Question: I'm working on homework for my machine learning course and am having trouble understanding the question on Naive Bayes. The problem I have is a variation of question number 2 on the following page:
<URL>
The numbers I have are slightly different, so I'll replace the numbers from my assignment with the example above. I'm currently attempting to figure out the probability that the first text is physics. To do so, I have something that looks a little like this:
P(physics|c) = P(physics) * P(carbon|physics) * p(atom|physics) * p(life|physics) * p(earth|physics) / [SOMETHING]
P(physics|c) = .35 * .005 * .1 * .001 * .005 / [SOMETHING]
I'm basing this off of an example that I've seen in my notes, but I can't seem to figure out what I'm supposed to divide by. I'll provide the example from the notes as well.

Perhaps I'm going about this in the wrong way, but I'm unsure where the P(X) term that we're dividing by is coming from. How does this relate to the probability that the text is physics? I feel that getting this issue resolved will make the remainder of the assignment simple.
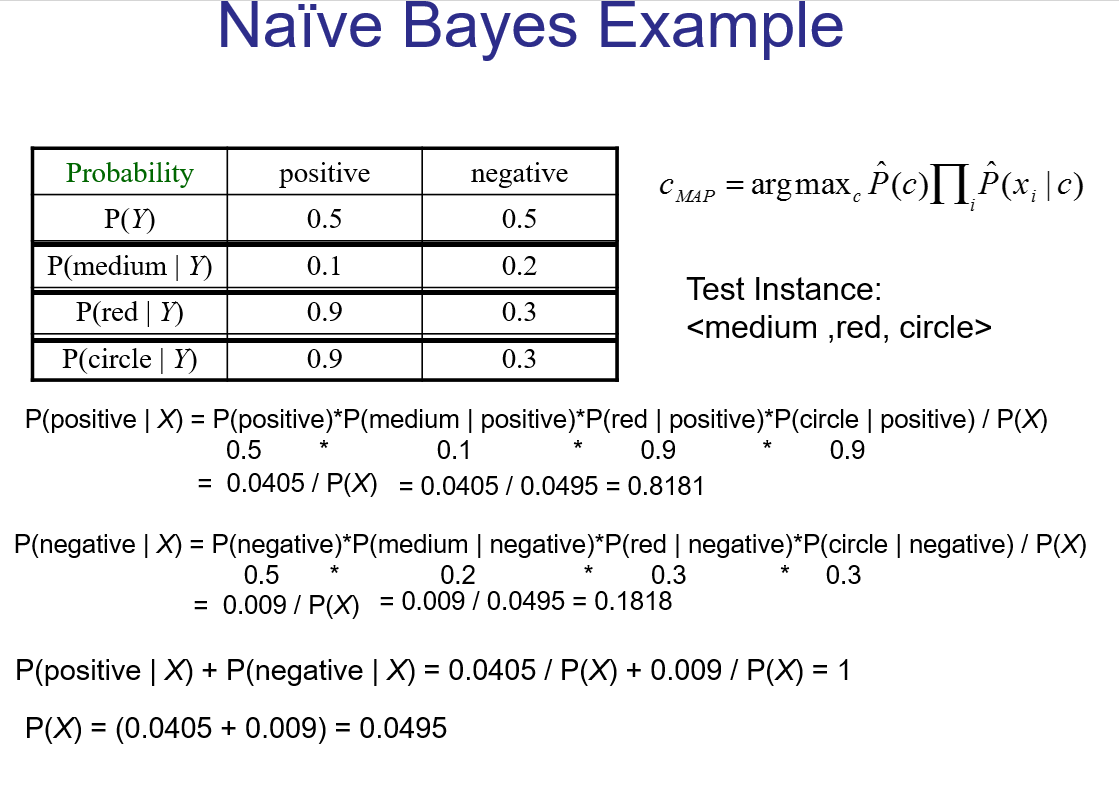
Answer: The denominator 'P(X)' is just the sum of 'P(X|Y)*P(Y)' for all possible classes.
Now, it's important to note that in Naive Bayes, you do have to compute this 'P(X)'. You only have to compute 'P(X|Y)*P(Y)' for each class, and then select the class that produced the highest probability.
In your case, I assume you must have several classes. You mentioned 'physics', but there must be others like 'chemistry' or 'math'.
So you can compute:
'''
P(physics|X) = P(X|physics) * P(physics) / P(X)
P(chemistry|X) = P(X|chemistry) * P(chemistry) / P(X)
P(math|X) = P(X|math) * P(math) / P(X)
'''
'P(X)' is the sum of 'P(X|Y)*P(Y)' for all classes:
'''
P(X) = P(X|physics)*P(physics) + P(X|chemistry)*P(chemistry) + P(X|math)*P(math)
'''
(By the way, the above statement is exactly analogous to the example in the image that you provided. The equations are a bit complicated there, but if you rearrange them, you will find that 'P(X) = P(X|positive)*P(positive) + P(X|negative)*P(negative)' in that example).
To produce the answer (that is, to determine 'Y' among 'physics', 'chemistry', or 'math'), you would select the maximum value among 'P(physics|X)', 'P(chemistry|X)', and 'P(math|X)'.
As I mentioned, you do need to compute 'P(X)' because this term exists in the denominator of all of 'P(physics|X)', 'P(chemistry|X)', and 'P(math|X)'. Thus, you only need to determine the max among 'P(X|physics)*P(physics)', 'P(X|chemistry)*P(chemistry)', and 'P(X|math)*P(math)'.